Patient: sex M, age 45
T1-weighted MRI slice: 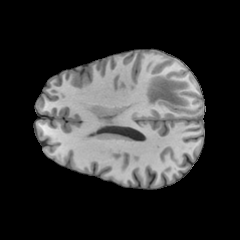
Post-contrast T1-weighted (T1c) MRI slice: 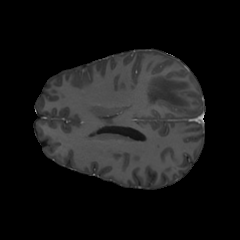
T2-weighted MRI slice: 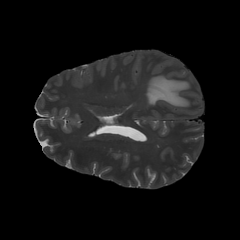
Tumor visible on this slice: yes
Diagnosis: Glioblastoma, IDH-wildtype
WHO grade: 4